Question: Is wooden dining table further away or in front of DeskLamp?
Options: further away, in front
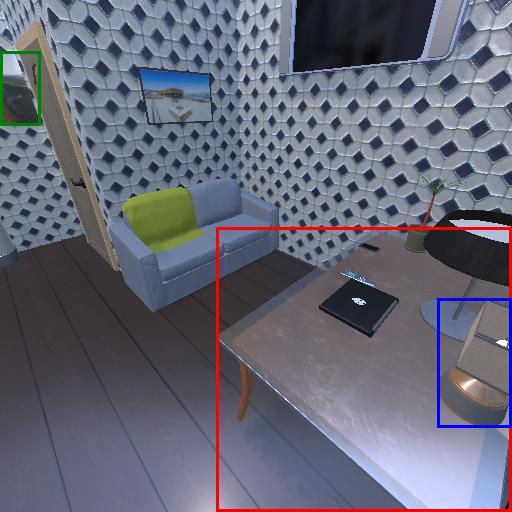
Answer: further away